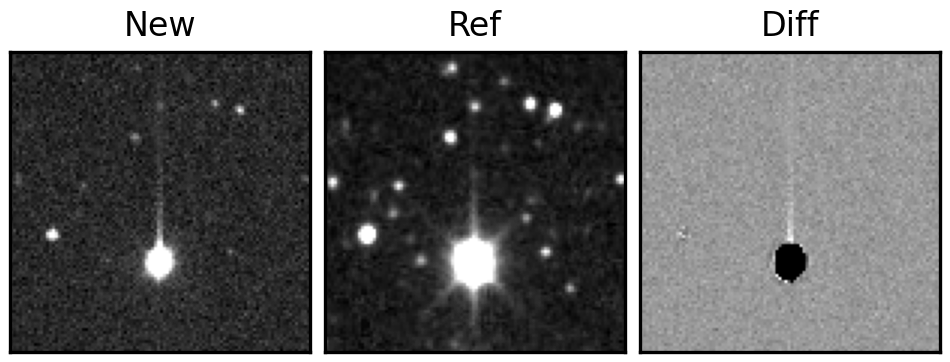
Label: bogus